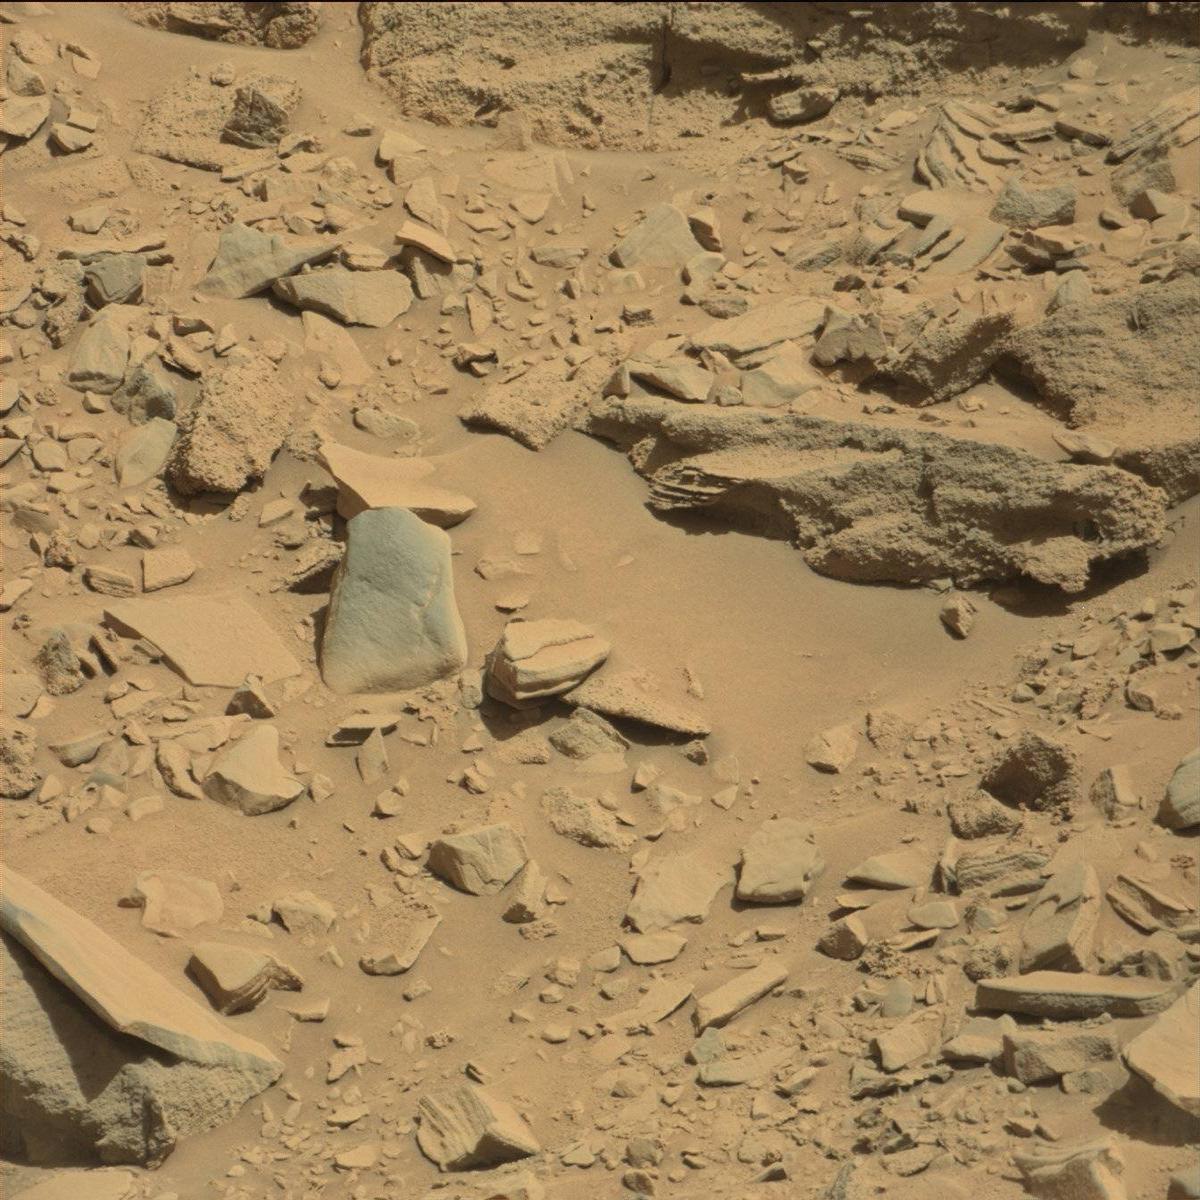
Terrain classes present: Bedrock, Rock, Sand / Soil